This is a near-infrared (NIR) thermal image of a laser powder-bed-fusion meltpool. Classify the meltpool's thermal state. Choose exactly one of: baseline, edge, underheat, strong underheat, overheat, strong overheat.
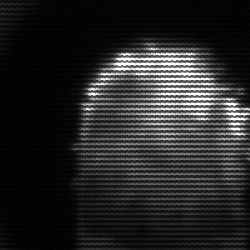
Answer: baseline